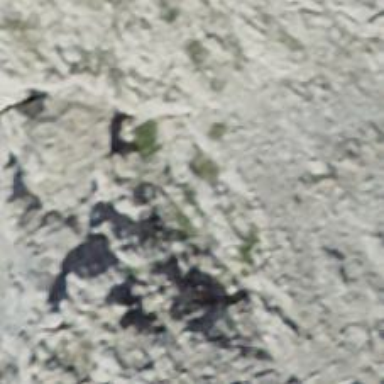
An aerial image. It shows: Natural cliff.